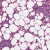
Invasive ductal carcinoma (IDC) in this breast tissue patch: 1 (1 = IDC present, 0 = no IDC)